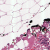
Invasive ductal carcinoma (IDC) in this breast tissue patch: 0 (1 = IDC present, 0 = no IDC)